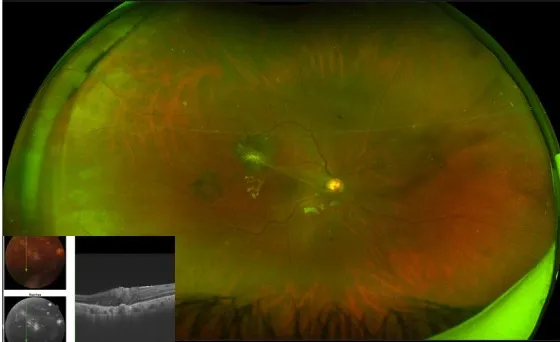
At final follow up, fundus photo showed attached retina and OCT showed epi-retinal membrane.
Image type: ophthalmic_imaging (fundus_photograph)